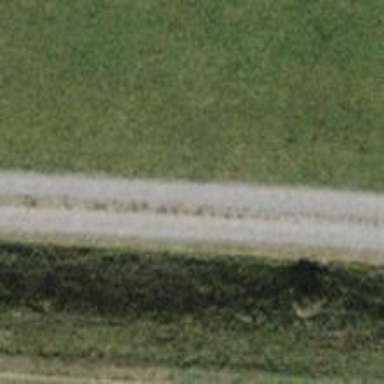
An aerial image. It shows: Dirt track road.